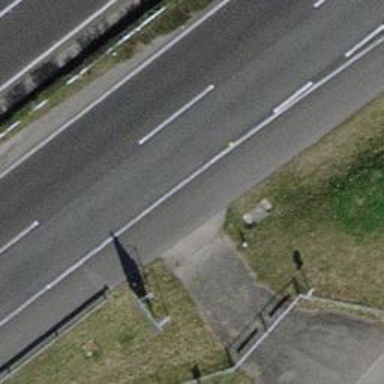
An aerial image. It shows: Motorway.